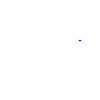
Particle: proton